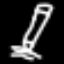
Label: pencil